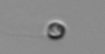
Label: nanoplankton_mix